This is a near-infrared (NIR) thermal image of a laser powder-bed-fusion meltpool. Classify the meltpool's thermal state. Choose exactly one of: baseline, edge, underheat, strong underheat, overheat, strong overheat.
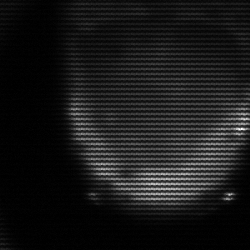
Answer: edge